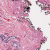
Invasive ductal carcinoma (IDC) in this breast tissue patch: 0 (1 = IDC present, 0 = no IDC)